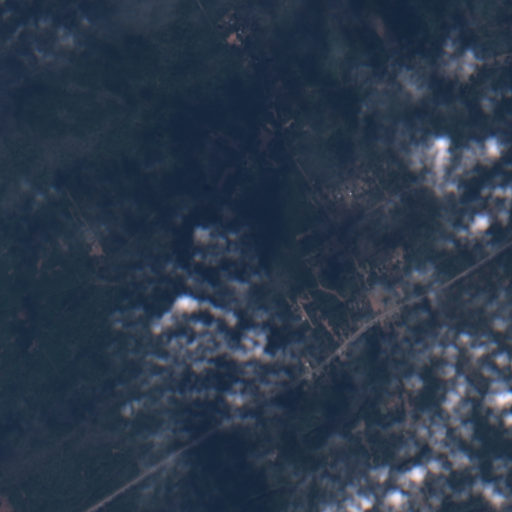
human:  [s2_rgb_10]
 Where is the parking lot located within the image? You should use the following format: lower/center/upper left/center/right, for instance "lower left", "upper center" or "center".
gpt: The parking lot is located in the lower center of the image.
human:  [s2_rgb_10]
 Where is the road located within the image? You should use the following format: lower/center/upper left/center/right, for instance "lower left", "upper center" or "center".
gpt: There is no road in the image.